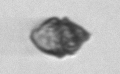
Label: Kryptoperidinium_triquetrum